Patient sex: M
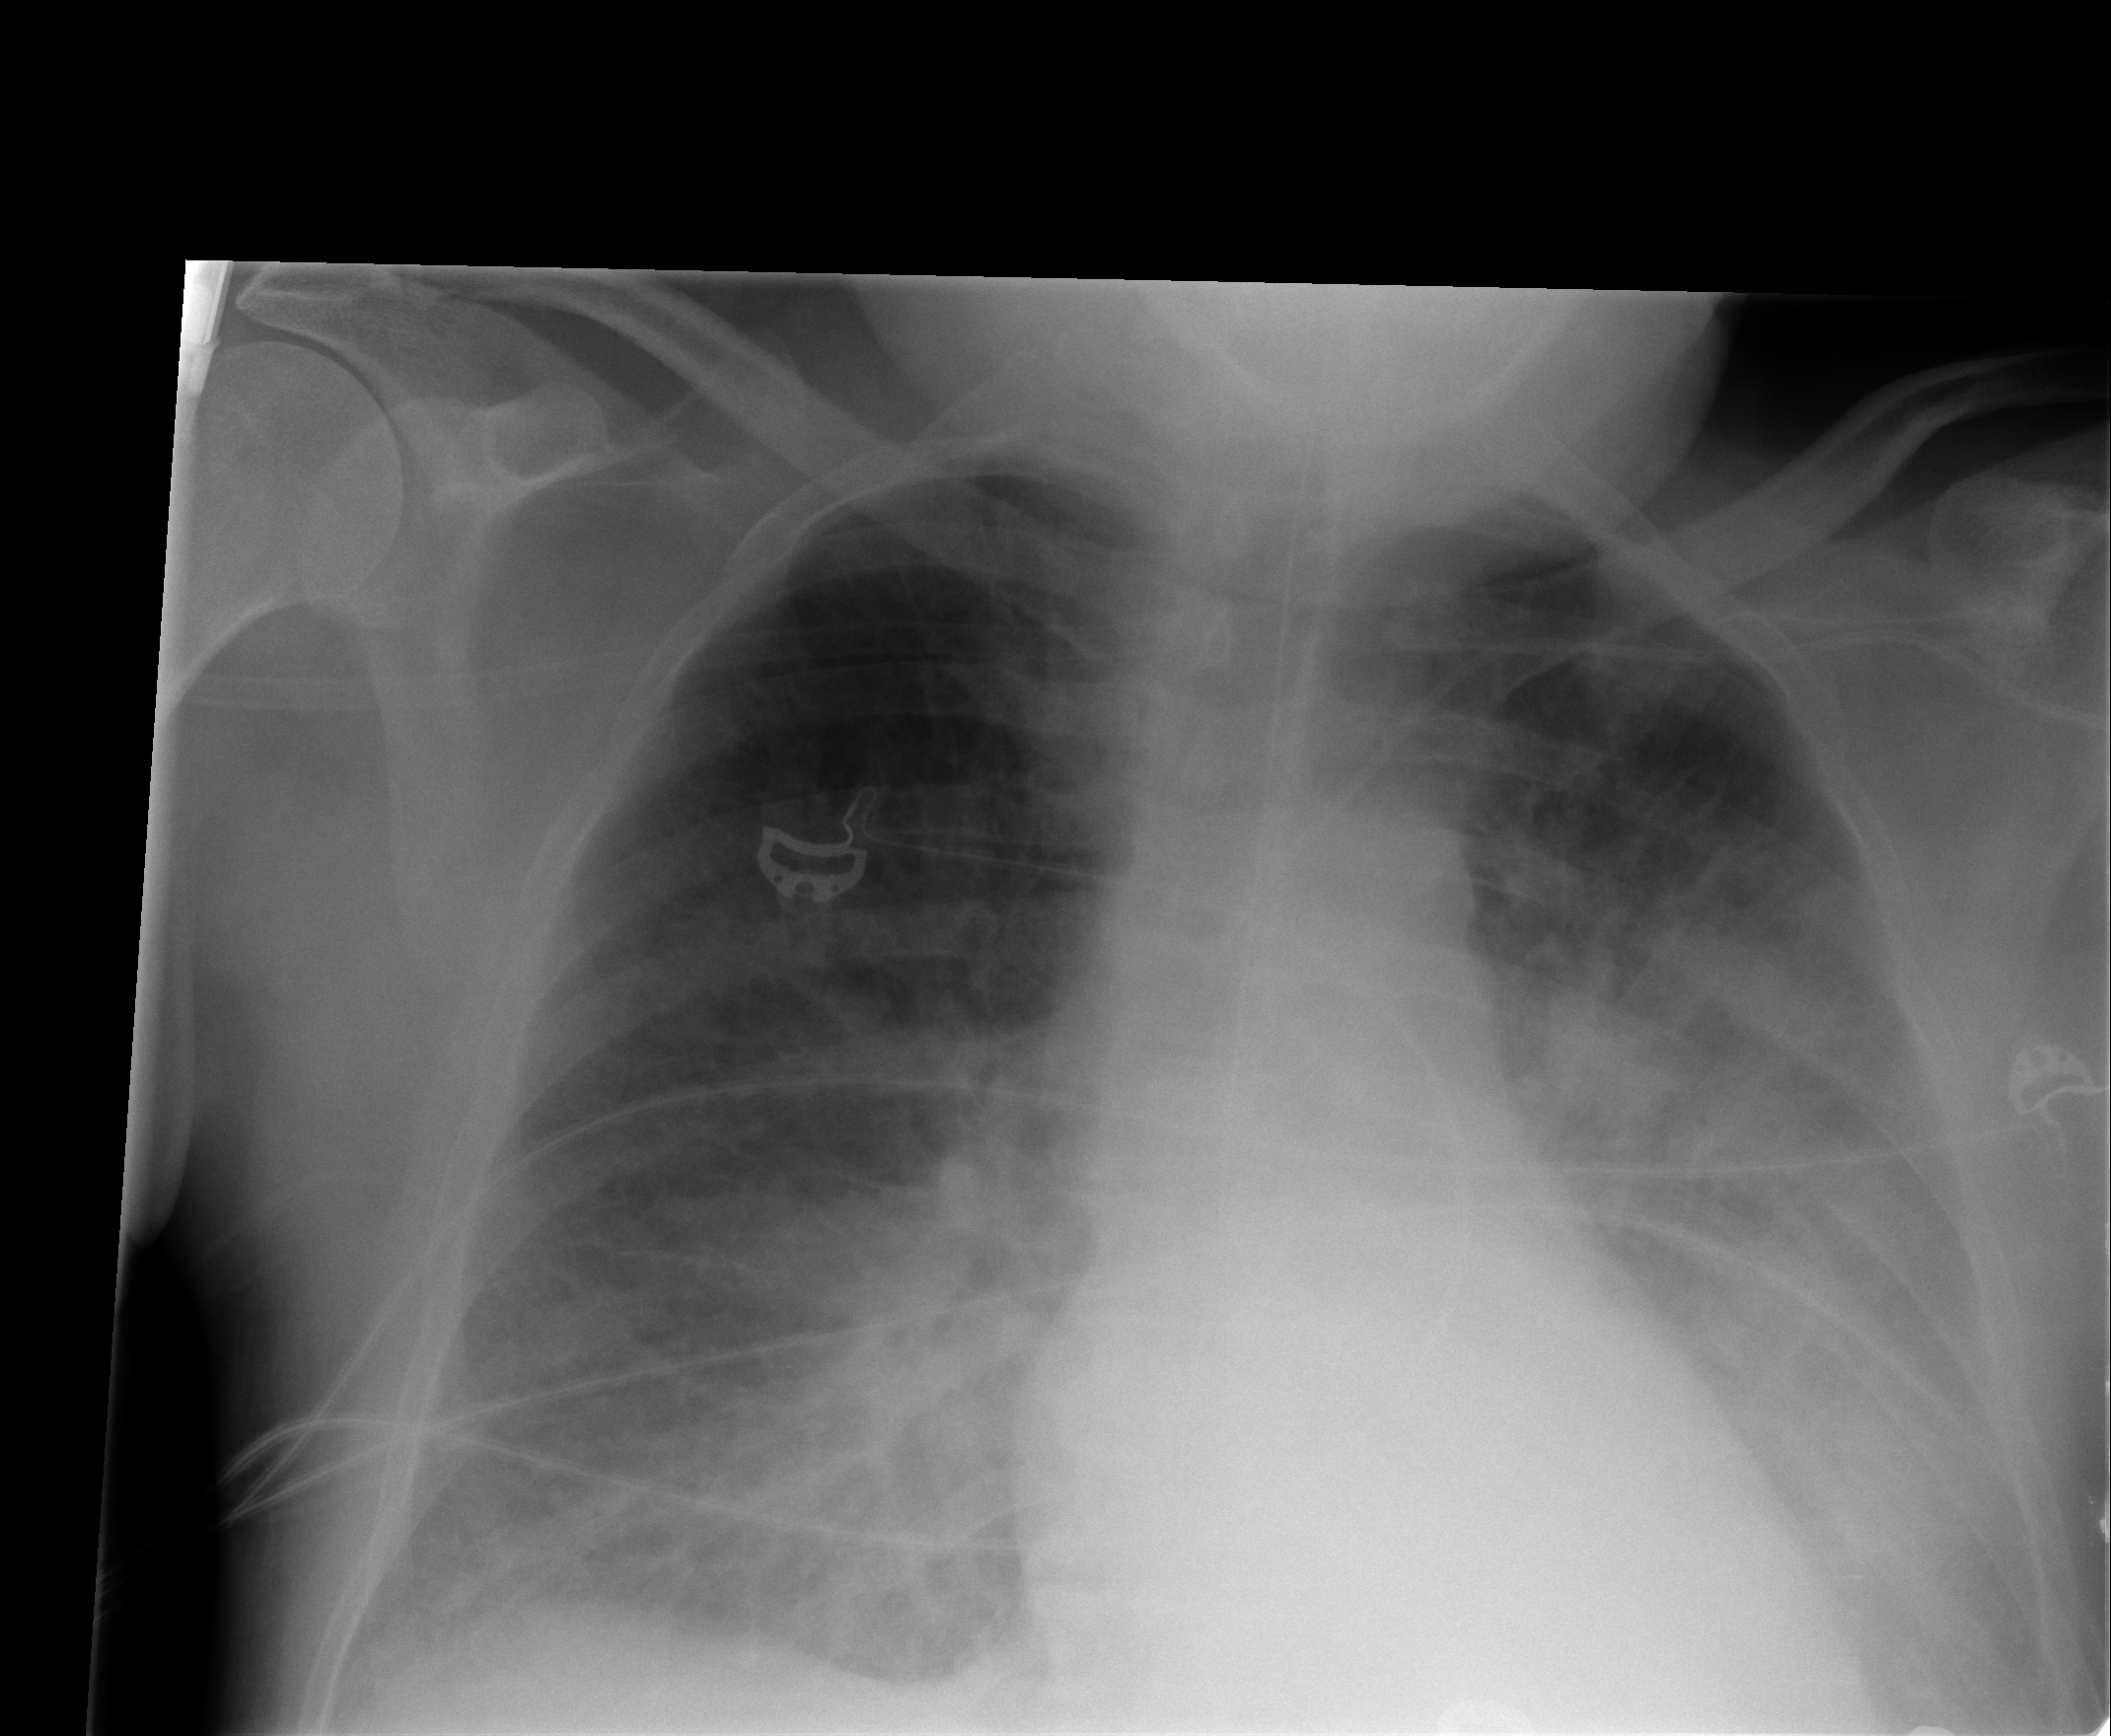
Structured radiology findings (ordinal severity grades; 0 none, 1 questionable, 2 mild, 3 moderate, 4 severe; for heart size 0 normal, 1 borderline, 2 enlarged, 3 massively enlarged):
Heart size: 0
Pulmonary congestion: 2
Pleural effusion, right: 0
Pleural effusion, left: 1
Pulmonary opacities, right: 3
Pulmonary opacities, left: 3
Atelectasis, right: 2
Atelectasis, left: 2